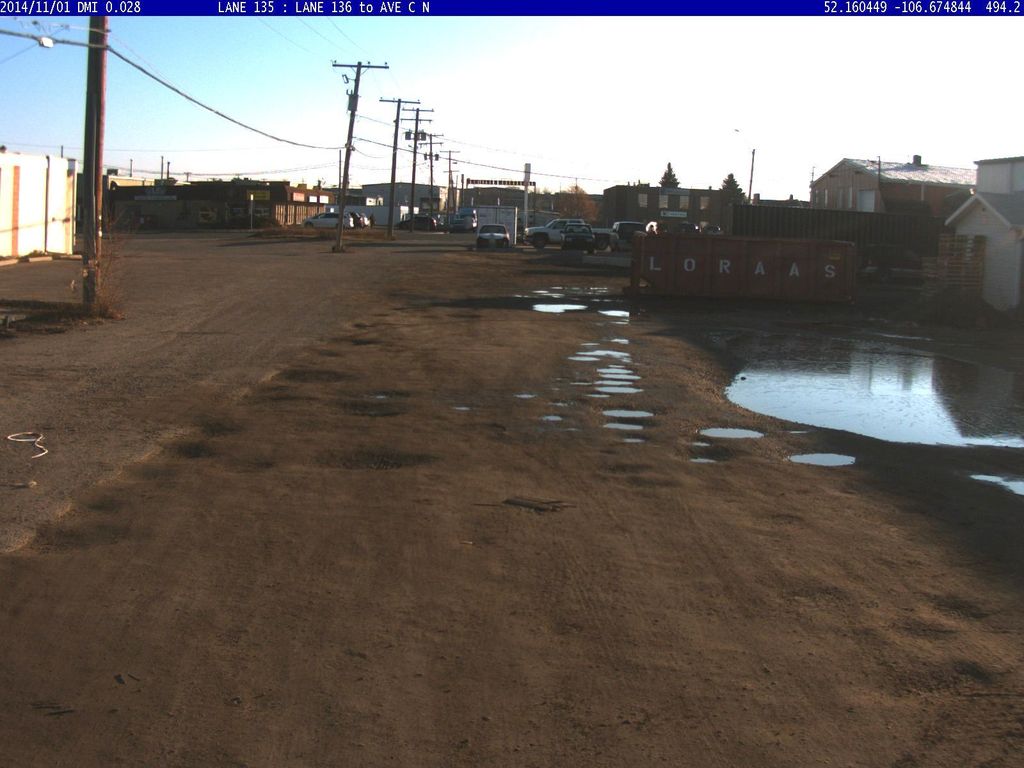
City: saskatoon